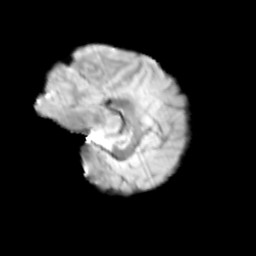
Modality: T2w
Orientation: sagittal
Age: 11
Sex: female
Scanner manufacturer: siemens
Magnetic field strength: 3 T
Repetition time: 3.8 s
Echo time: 0.07 s